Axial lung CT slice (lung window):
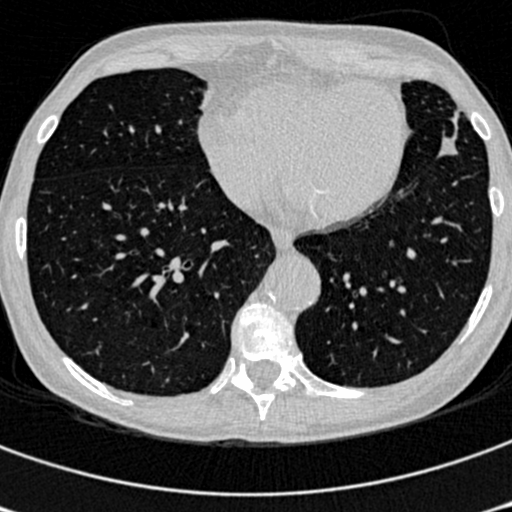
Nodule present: no